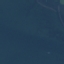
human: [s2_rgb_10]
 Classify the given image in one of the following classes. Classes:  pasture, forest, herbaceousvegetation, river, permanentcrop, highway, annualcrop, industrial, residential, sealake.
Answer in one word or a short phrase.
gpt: SeaLake